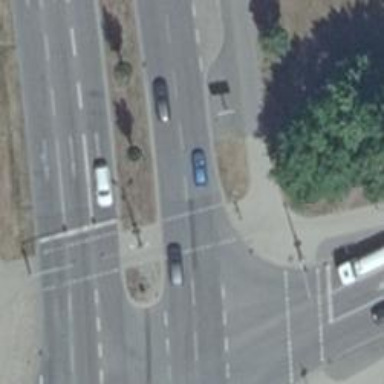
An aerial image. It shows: Road crossing with traffic signals.